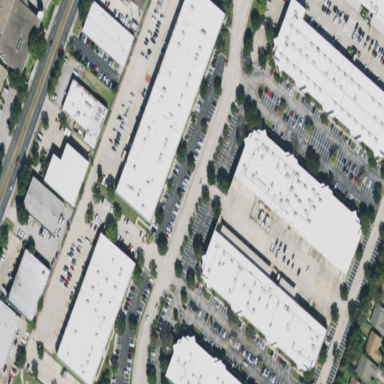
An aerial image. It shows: Commercial area.